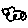
Label: cloud